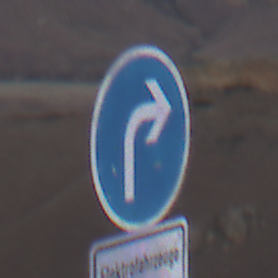
Verkehrszeichen: VorgeschriebeneFahrtrichtungRechts
Zusatzzeichen unten: BesondereFahrzeugeUndTransportgueter10
Umgebung: Outdoor, Nature
Tageszeit: Dusk
Wetter: Clear
Licht: Natural
Jahreszeit: NotSpecified
Kontrast: LowContrast